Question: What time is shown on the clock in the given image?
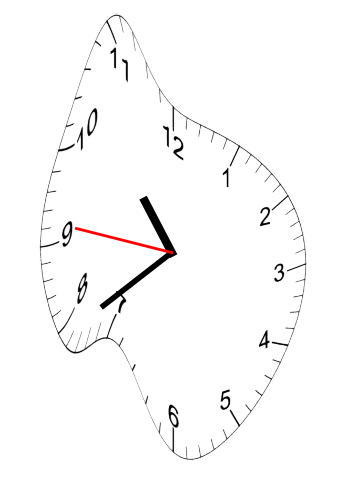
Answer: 10:38:46